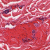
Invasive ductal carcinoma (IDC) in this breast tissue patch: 0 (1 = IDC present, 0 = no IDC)